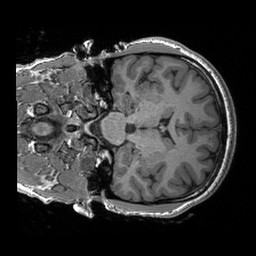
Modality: T1w
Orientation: coronal
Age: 20
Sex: female
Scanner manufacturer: siemens
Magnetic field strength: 3 T
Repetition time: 2.4 s
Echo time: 0.00191 s